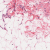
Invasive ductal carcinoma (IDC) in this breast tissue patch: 0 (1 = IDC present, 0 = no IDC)